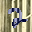
Label: 2